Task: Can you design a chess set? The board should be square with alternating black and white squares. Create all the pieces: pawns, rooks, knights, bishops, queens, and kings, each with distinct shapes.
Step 4156:
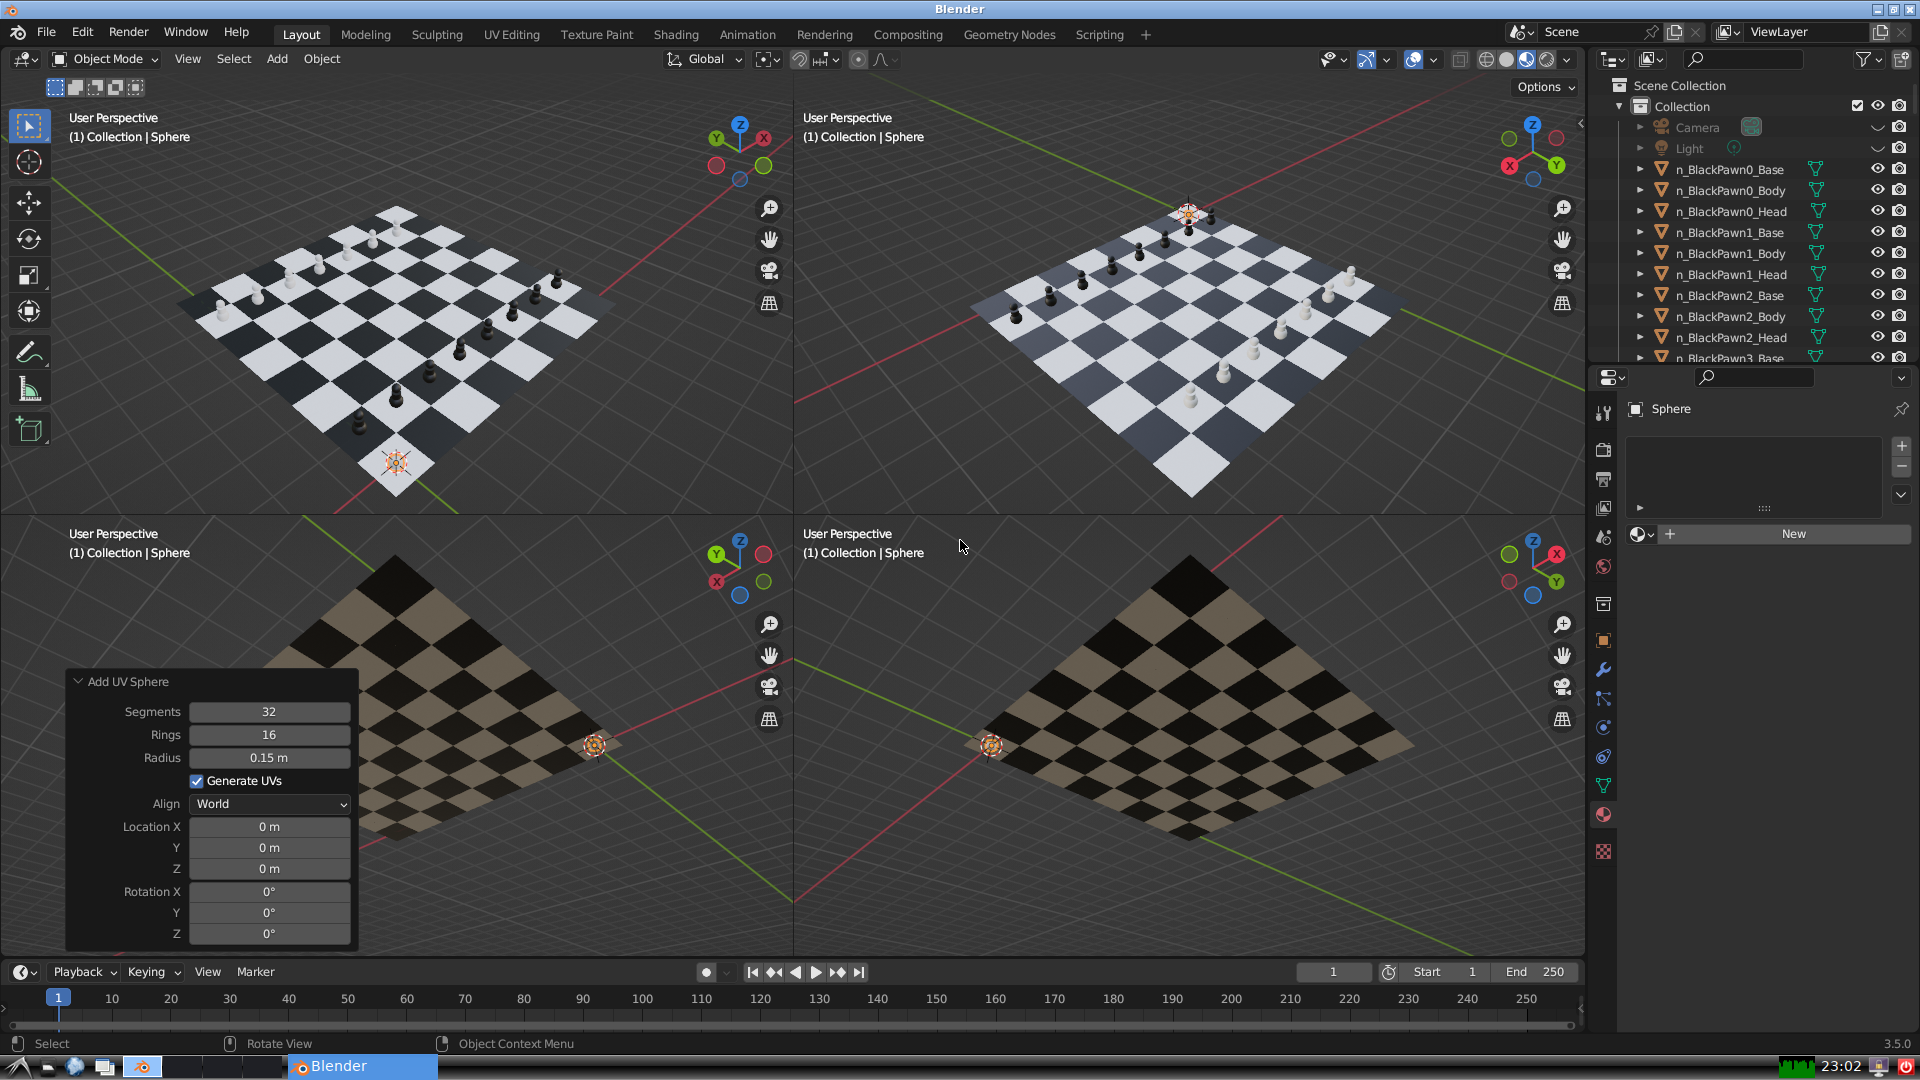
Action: {"key_press": ['Ctrl, Home']}